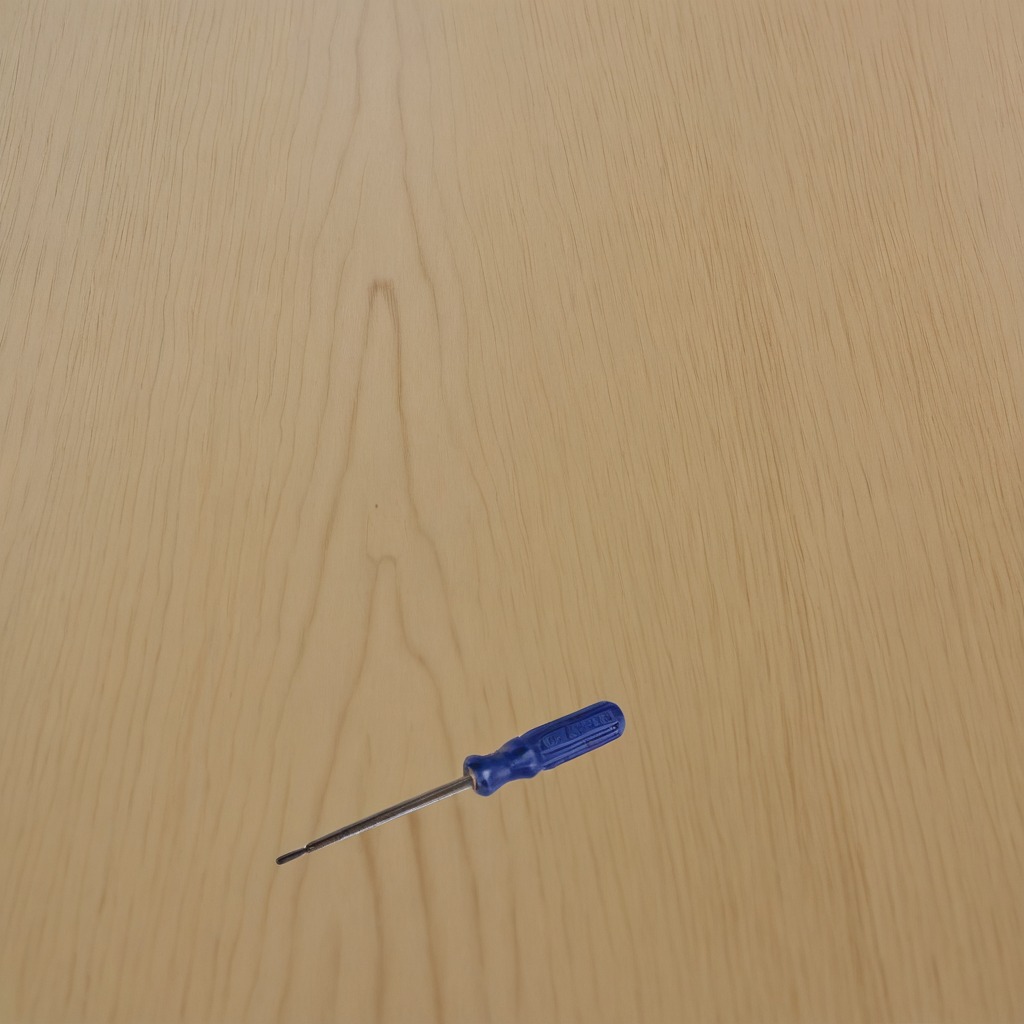
A screwdriver lying on a plywood surface in a paint workshop lit by afternoon window light.